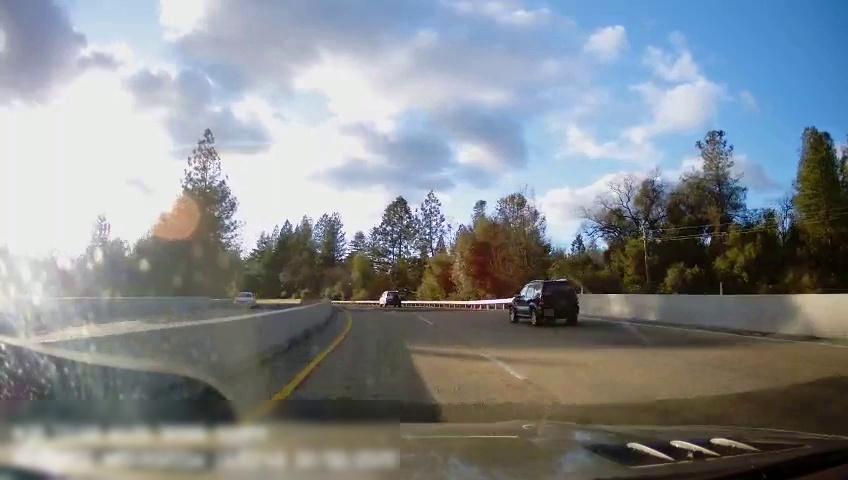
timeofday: Day
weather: Sunny
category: Drivable Space
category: Drivable Space
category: Vehicles | Car
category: Vehicles | Car
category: Vehicles | SUV
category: Lanes | Alternate Lane
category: Lanes | Current Lane
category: Lanes | Alternate Lane